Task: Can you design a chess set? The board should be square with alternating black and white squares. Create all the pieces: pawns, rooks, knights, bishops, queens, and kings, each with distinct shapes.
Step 3898:
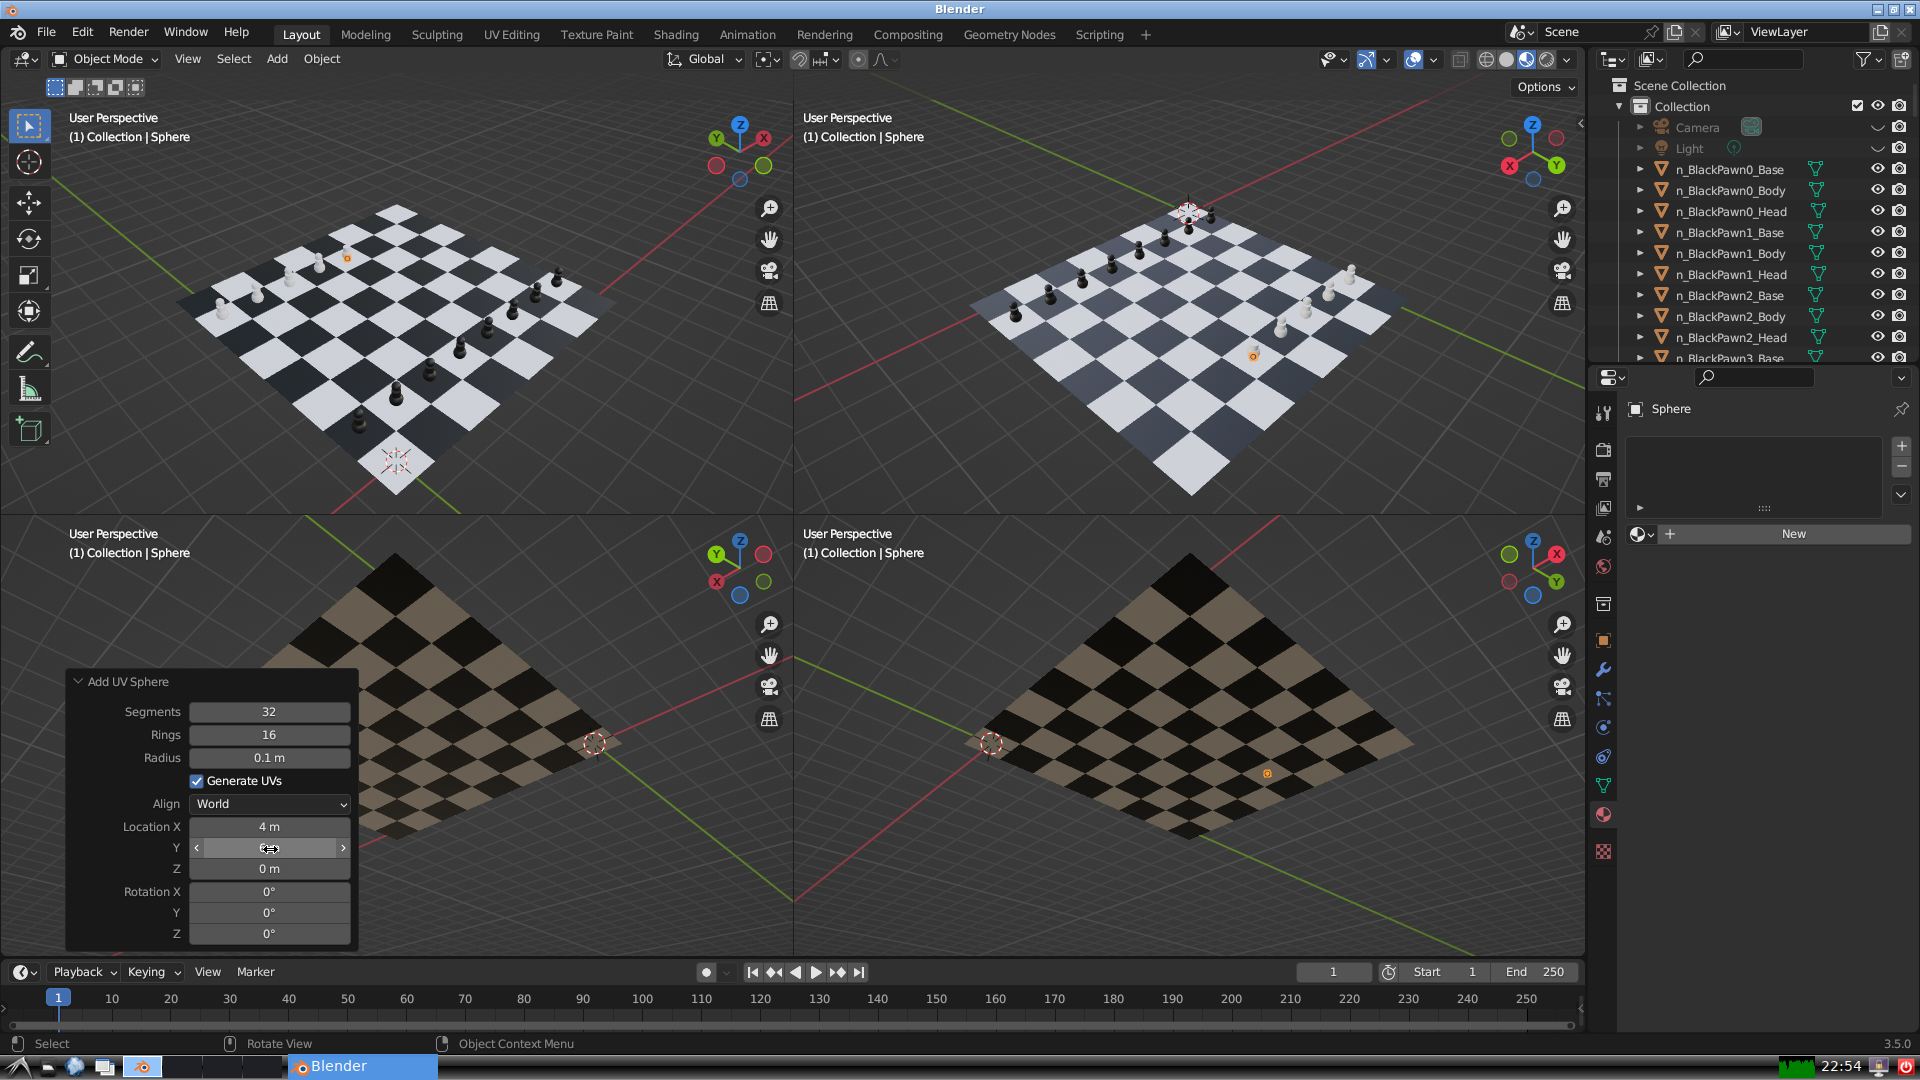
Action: {"mouse_move": [270, 867]}